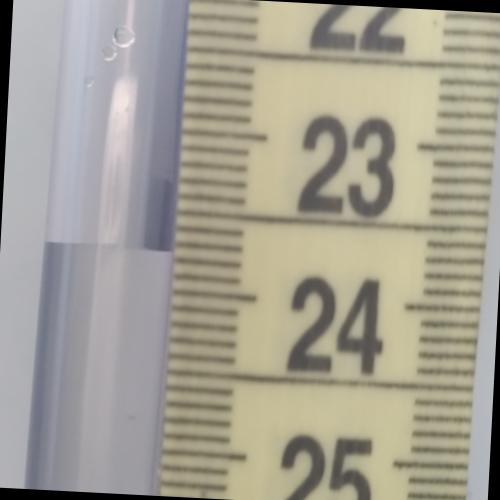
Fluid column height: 23.7 cm